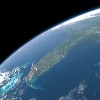
Label: water